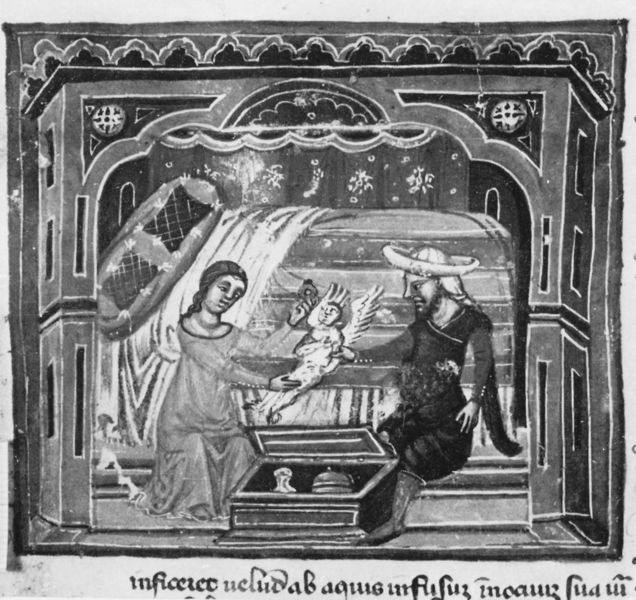
Titel: “Bodmer Manuskript” (Guido MS)
Künstler: Guido de Columnis
Institution: Genf, Bibliotheca Bodmeriana
Schlagwörter: flügel, mann, frau, hut, kleid, zimmer, haus, rahmen, kind, paar, engel, schrift, kissen, bett, truhe, buch, text, kiste, kasten, gefäße, buchmalerei